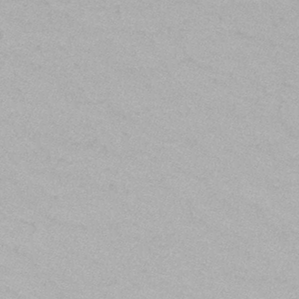
Label: frost